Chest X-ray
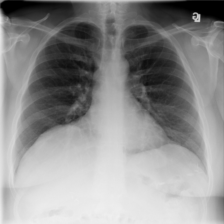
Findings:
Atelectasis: negative
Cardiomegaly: negative
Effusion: negative
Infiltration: negative
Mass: negative
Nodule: negative
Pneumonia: negative
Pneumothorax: negative
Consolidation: negative
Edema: negative
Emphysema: negative
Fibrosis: negative
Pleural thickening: negative
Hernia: negative